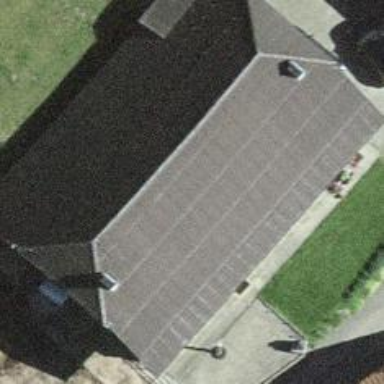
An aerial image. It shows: Barn.